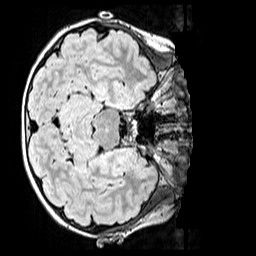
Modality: FLAIR
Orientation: axial
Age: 10
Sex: female
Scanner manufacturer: siemens
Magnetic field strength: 3 T
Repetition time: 5 s
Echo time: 0.388 s